Question: I have made a simple application with move copy constructor and move copy assignment operator and on each of them I have made a cout statement just to tell me, which are being executed. But during execution, I did not see any statement from the move copy operators but only from default one which the compiler already provides. Here is my code:
'''
#include <iostream>
#include <string>
using namespace std;
class Names{
private:
string* name;
public:
Names(string place_name){
cout << "Overloaded constructor" << endl;
name = new string;
*name = place_name;
}
//copy constructor
Names(Names& cpy){
cout << "Copy constructor" << endl;
name = new string;
*name = *cpy.name;
}
//assignment
Names& operator =(const Names& cpy){
cout << "Assignment operator" << endl;
name = new string;
*name = *cpy.name;
return *this;
}
//move constructor
Names(Names&& cpym){
cout << "Copy move constructor" << endl;
name = cpym.name;
cpym.name = NULL;
}
//move assignment operator
Names& operator=(Names&& cpym){
cout << "Copy assignment operator" << endl;
delete name;
name = cpym.name;
cpym.name = NULL;
return *this;
}
//destructor
~Names(){
cout << "Deallocating memory" << endl;
delete [] name;
}
};
int main(){
Names nme("Bob");
Names copin("something");
copin = nme;
system("pause");
return 0;
}
'''
and here is the output

so the main question are
'''
1) Why isn't the cout statement being show for the move constructor?
2) Is my declaration for move constructor correct
'''
and Thanks you.
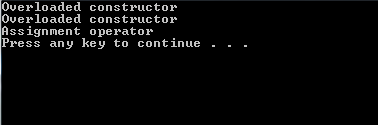
Answer: You need to use std::move for the move constructor and move assignment operator to work. See my main function below:
'''
Names A(Names name) {
return name;
}
int main(){
Names nme("Bob");
Names copin("something");
cout << "before std::move(nme);" << endl;
copin = std::move(nme);
cout << "before std::move(GetName());" << endl;
Names tom = std::move(nme);
cout << "before A(Names("dick");" << endl;
// move constructor is also called when using temp rvalue
Names dick = A(Names("dick"));
system("pause");
return 0;
}
'''
Output:
'''
Overloaded constructor
Overloaded constructor
before std::move(nme);
Copy assignment operator
before std::move(GetName());
Copy move constructor
before A(Names("dick");
Overloaded constructor
Copy move constructor
Copy constructor
Deallocating memory
Deallocating memory
Press any key to continue . . .
'''
One more issue, your destructor should not delete [] name, just delete name;